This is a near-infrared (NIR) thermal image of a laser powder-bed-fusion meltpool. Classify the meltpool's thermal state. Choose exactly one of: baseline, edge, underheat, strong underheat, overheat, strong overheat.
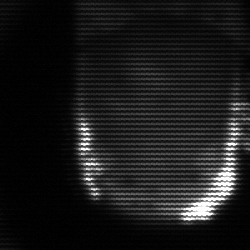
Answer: baseline